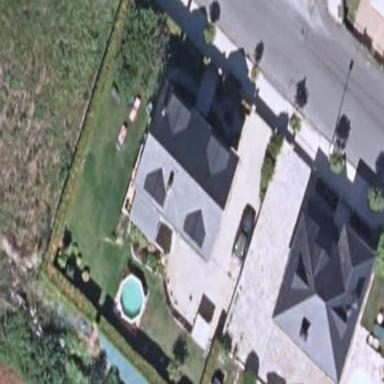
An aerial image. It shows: Simple house.